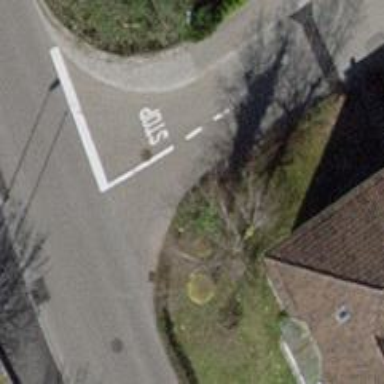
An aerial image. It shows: Residential road with asphalt surface. There is sidewalk on the left side.